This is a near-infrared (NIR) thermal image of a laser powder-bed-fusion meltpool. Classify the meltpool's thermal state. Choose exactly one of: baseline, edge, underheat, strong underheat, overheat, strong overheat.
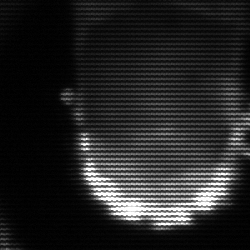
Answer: baseline